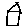
Label: house